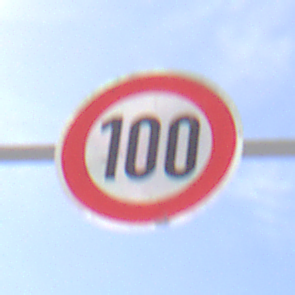
Verkehrszeichen: Geschwindigkeit100
Umgebung: Outdoor, RoadRail
Tageszeit: MorningAfternoon
Wetter: PartlyCloudy
Licht: Natural
Jahreszeit: NotSpecified
Kontrast: HighContrast